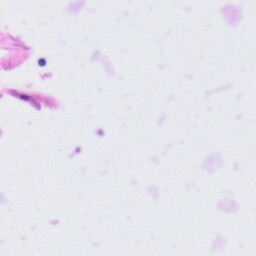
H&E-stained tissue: Tonsil